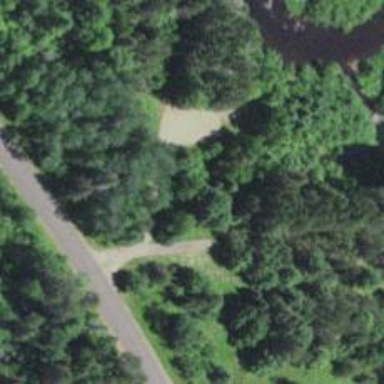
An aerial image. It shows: Driveway.